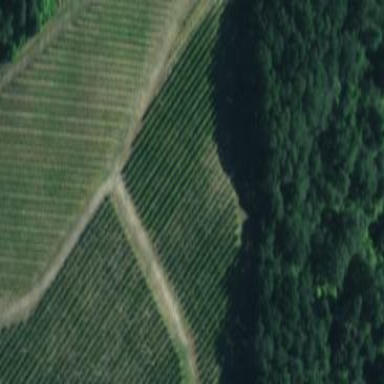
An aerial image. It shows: Vineyard growing grapes.